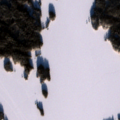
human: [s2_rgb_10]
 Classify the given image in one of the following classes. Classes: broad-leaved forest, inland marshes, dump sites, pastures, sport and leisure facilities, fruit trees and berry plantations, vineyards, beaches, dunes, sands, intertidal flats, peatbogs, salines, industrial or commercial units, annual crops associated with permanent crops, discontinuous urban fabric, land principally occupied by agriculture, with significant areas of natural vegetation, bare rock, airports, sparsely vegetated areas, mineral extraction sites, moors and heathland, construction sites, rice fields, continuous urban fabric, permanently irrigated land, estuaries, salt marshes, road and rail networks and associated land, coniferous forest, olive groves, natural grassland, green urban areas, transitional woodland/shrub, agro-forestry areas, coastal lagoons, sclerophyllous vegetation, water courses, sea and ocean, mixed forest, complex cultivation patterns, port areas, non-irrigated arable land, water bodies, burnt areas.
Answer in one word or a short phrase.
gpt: coniferous forest, mixed forest, water bodies